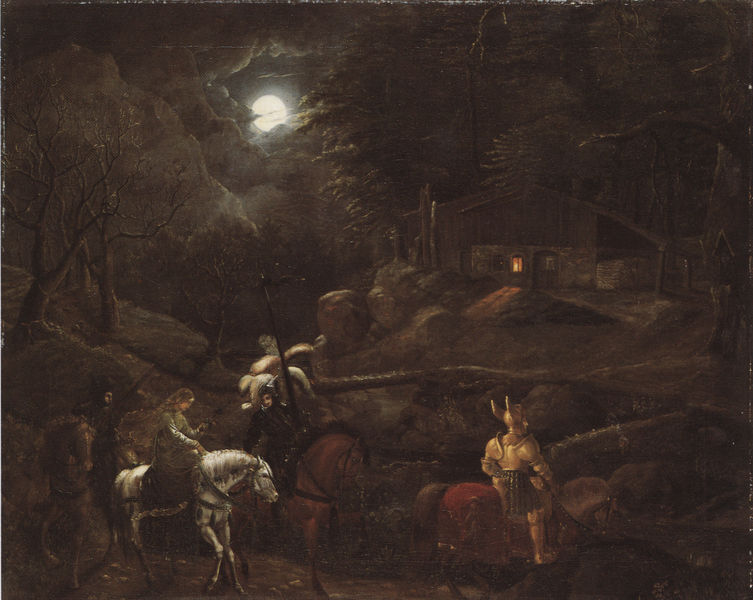
Titel: Ritter vor der Köhlerhütte
Künstler: Karl Philipp Fohr
Standort: Berlin
Institution: Neue Nationalgalerie
Schlagwörter: angriff, baum, berg, dunkel, felsen, flügel, gemälde, gestein, gruppe, himmel, kampf, mann, schatten, wasser, weiß, wolken, baumstämme, bäume, fluss, frauen, gelb, grün, landschaft, menschen, mädchen, äste, abend, braun, fenster, frau, haar, hell, holz, kleid, licht, männer, nacht, orange, schwarz, tür, dach, haus, rot, schleier, tier, tiere, weg, wolke, mensch, rembrandt, silber, stein, steine, öl, ast, bach, baumstamm, hügel, natur, stamm, brücke, hütte, dunkelheit, gold, haare, decke, wald, pferd, pferde, reiter, rund, nachthimmel, bewölkt, federbusch, mähne, pferdedecke, reiten, reiterin, sattel, zügel, sommer, düster, berge, fels, gebirge, hang, kahl, herbst, winter, romantik, tannen, ölgemälde, angst, krieg, stämme, lanze, woken, metall, balken, mondlicht, mond, felsig, mondschein, nachts, wolkig, halt, illustration, schwert, soldat, leinwand, helm, ritter, rüstung, schimmel, schein, bedrohung, helme, harnisch, reise, märchen, krieger, historienmalerei, halfter, männder, begleitung, ankunft, maria, flügelhelm, lischt, vollmond, ägypten, satteldecke, gespenstisch, wolkenlücke, nackter oberkörper, übernachtung, mondnacht, beobachtung, wegkreuz, zauber, pferse, haue, altdorfer, herberge, dinkel, in der nacht, rast der reiter, hüttenacht, historienmaöer, observation